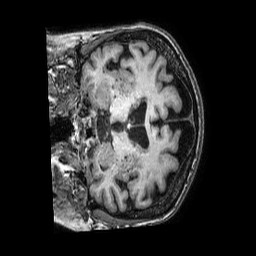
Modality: T1w
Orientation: coronal
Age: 84
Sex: female
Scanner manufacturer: philips
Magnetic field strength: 3 T
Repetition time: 0.006952 s
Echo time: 0.003147 s